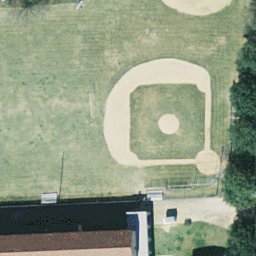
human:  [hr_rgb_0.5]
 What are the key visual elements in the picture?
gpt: baseball diamond